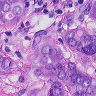
Metastatic tissue present: yes